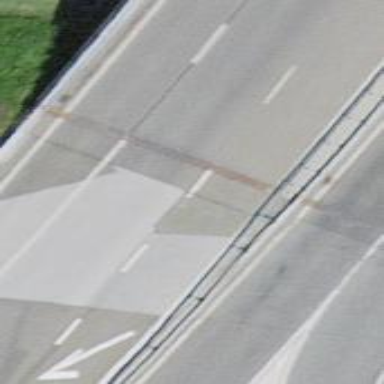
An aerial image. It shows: Primary highway.